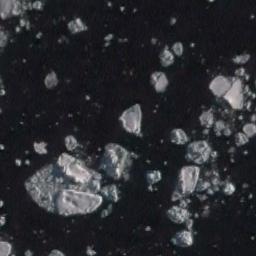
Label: sea_ice